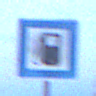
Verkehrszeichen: Tankstelle
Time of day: Dawn
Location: Outdoor (Urban)
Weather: PartlyCloudy
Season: NotSpecified
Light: Natural